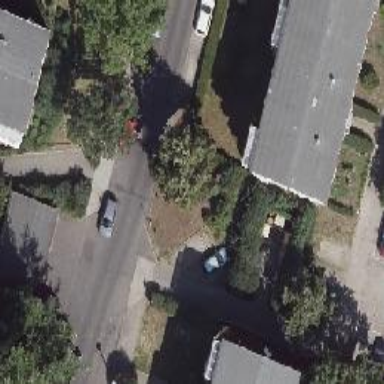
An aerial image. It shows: Residential road with asphalt surface. There is left sidewalk and parallel parking lanes on both sides of the street.